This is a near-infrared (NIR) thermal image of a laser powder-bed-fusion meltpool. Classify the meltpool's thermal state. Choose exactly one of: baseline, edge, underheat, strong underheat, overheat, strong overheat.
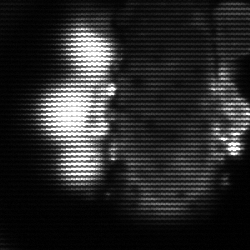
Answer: strong underheat